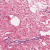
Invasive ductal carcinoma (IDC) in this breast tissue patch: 0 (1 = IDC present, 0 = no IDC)